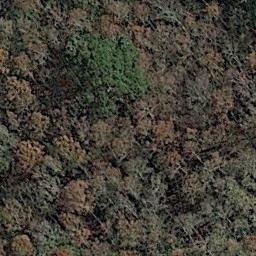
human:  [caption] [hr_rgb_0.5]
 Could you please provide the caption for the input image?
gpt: The forest has a lot of dense green trees of different color depths and a green tree mixed with yellow trees .

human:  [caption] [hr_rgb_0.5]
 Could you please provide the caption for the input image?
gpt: This is a dense forest .

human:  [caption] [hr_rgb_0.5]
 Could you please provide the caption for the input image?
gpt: The forest is consist of dry trees and green trees .

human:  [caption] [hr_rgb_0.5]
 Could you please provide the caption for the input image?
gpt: There are a green tree and many yellow trees in the forest .

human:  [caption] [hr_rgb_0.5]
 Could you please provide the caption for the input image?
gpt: There are many trees with yellow and green leaves in a forest .